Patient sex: F
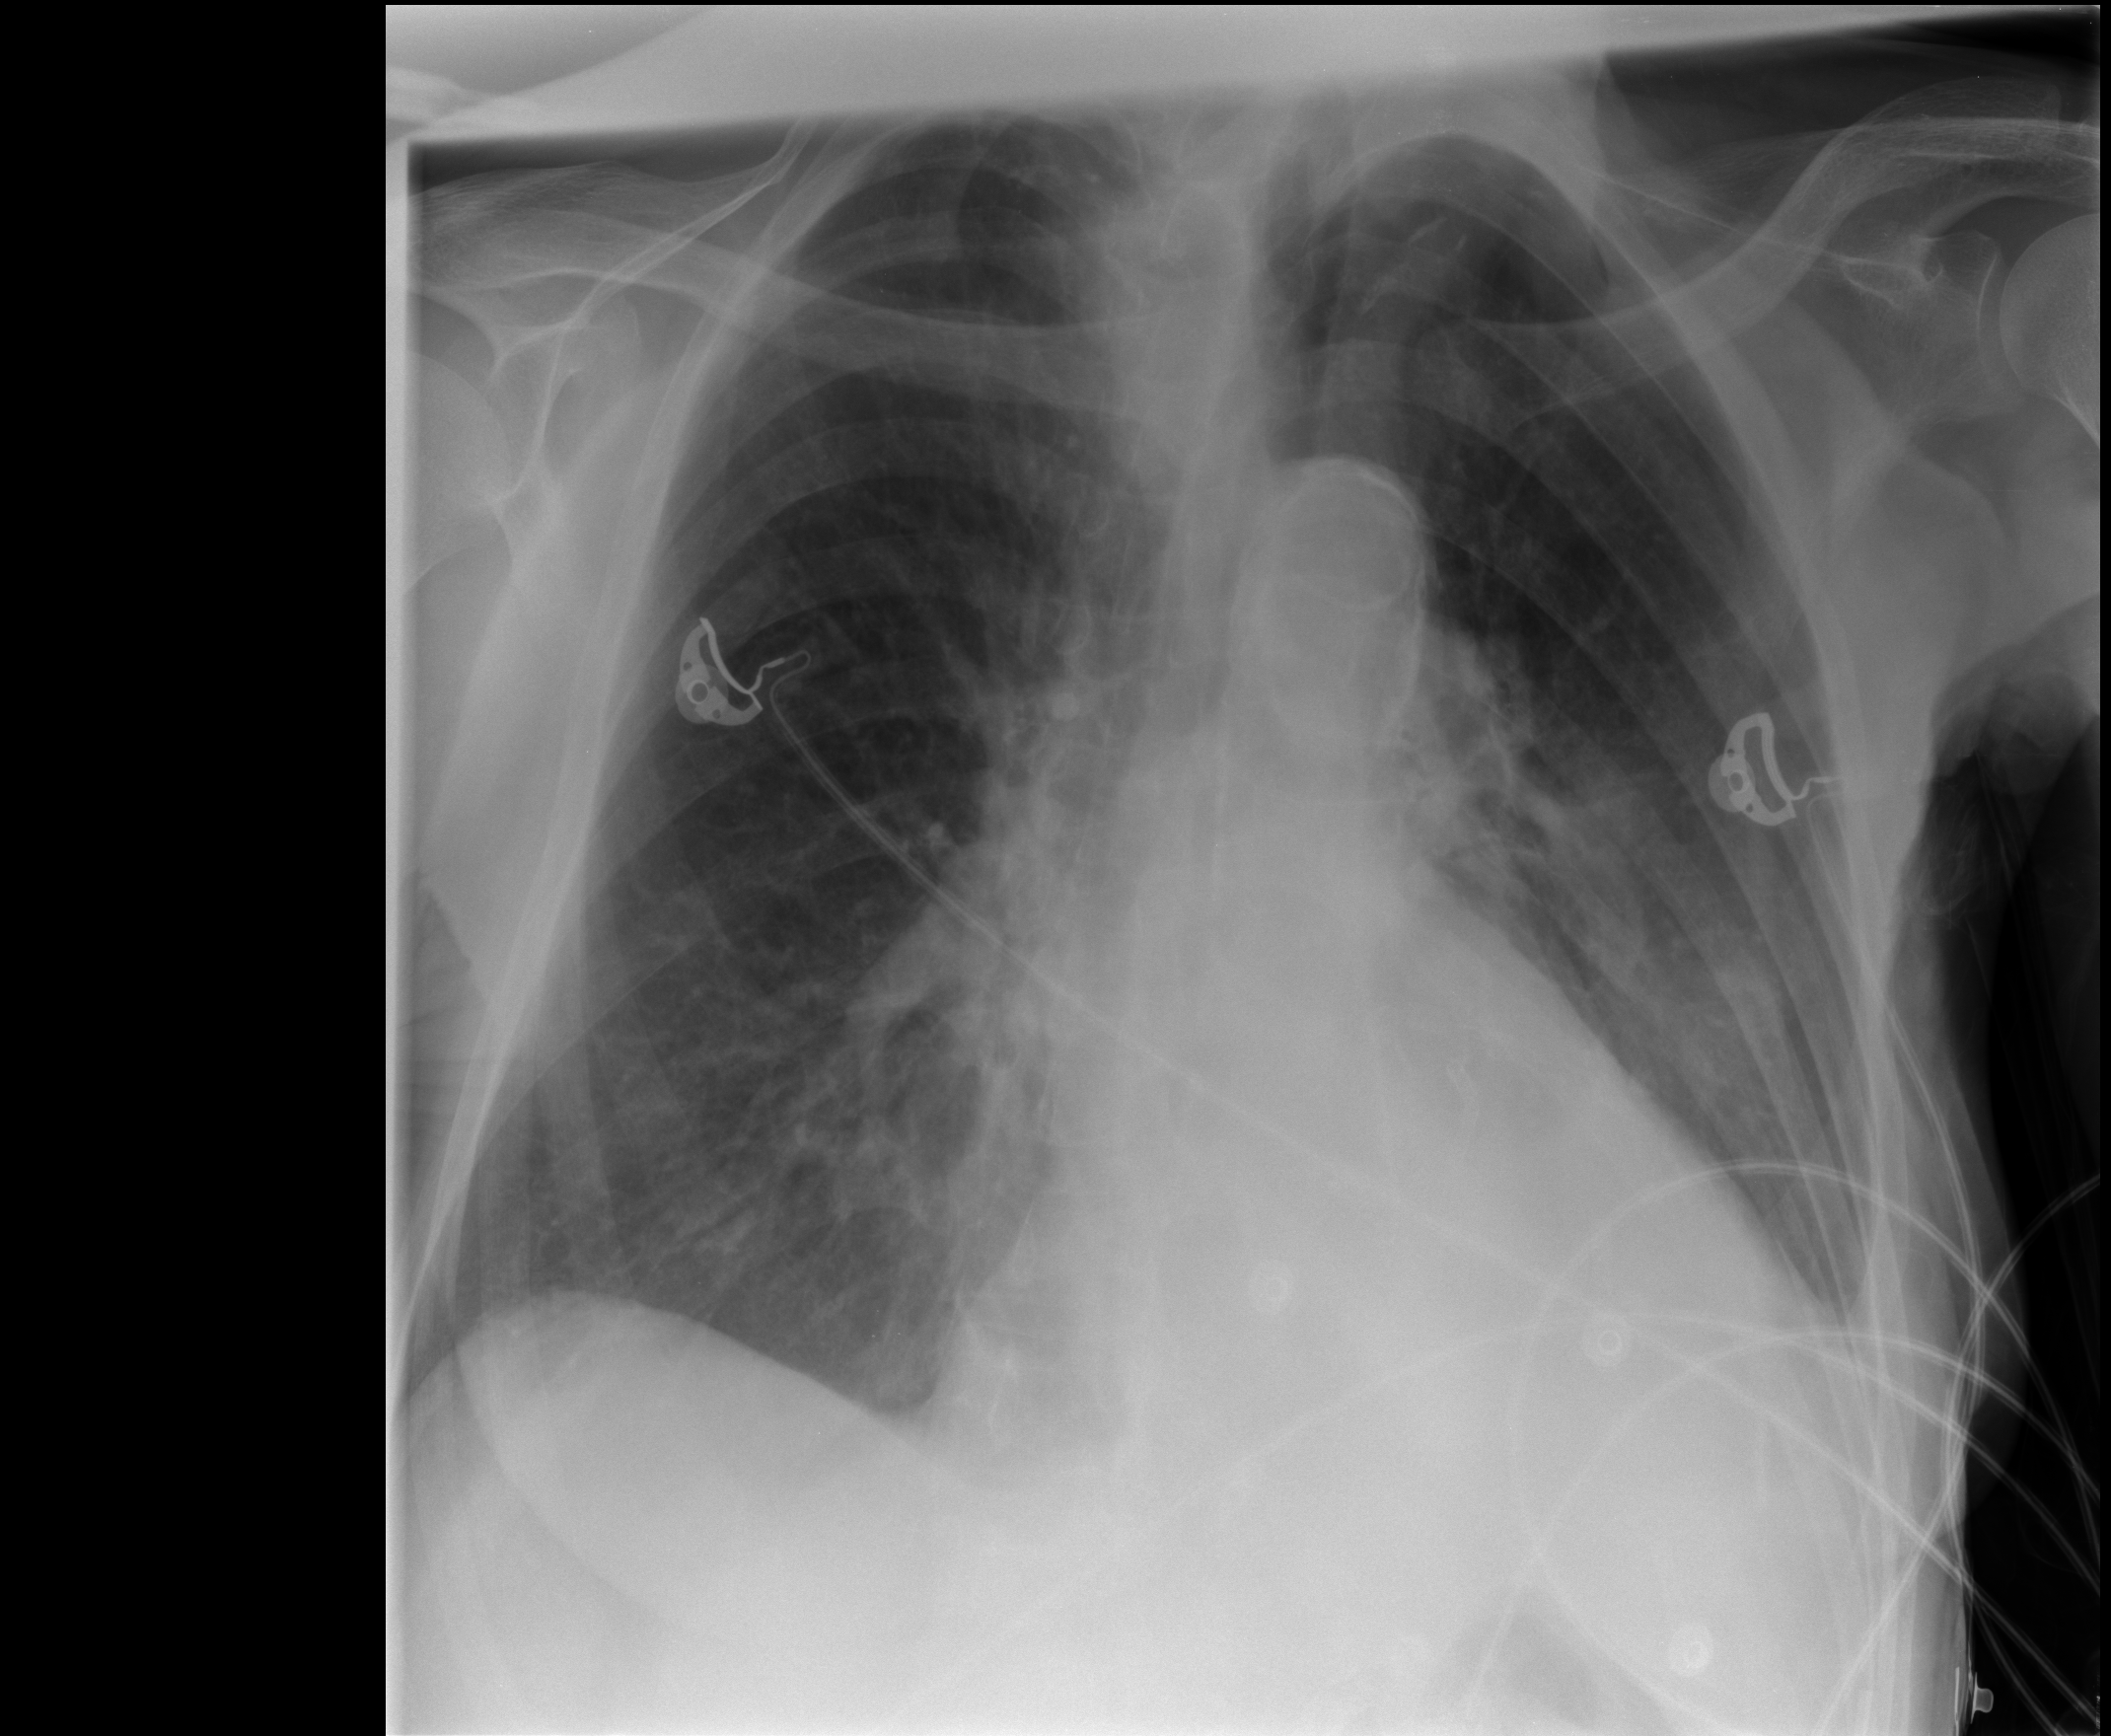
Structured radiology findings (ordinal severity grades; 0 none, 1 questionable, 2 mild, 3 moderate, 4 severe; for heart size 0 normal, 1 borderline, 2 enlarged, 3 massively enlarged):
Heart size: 2
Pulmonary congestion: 0
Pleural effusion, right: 0
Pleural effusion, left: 1
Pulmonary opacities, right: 0
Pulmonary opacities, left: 0
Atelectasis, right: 2
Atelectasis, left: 2